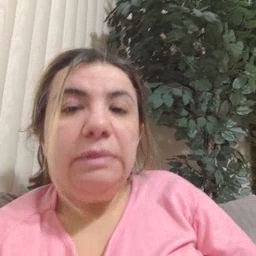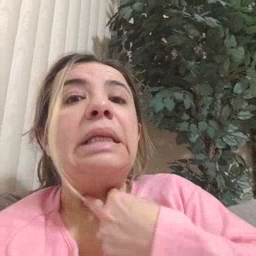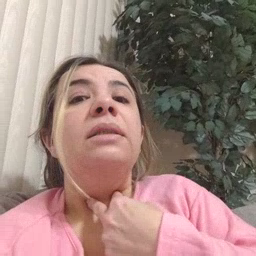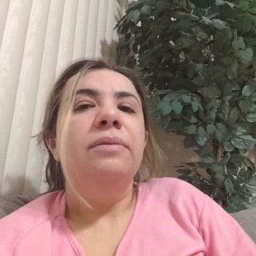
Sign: stuck